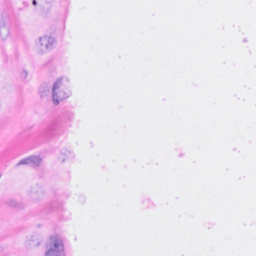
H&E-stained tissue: Breast